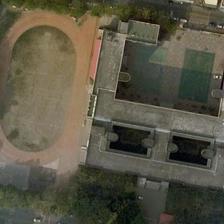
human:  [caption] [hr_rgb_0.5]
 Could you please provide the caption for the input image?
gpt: the area next to the road includes an old football field and several baksetball courts .

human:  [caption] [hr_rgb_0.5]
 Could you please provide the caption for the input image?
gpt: a playground semi-surrounded by green trees is next to a large building .

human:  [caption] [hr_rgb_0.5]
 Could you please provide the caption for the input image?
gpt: some buildings and some green trees are around a playground .

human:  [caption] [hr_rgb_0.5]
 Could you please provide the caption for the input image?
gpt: a playground semisurrounded by some buildings is next to a road .

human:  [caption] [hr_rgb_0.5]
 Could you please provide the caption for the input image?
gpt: a playground semisurrounded by some buildings is next to a road .